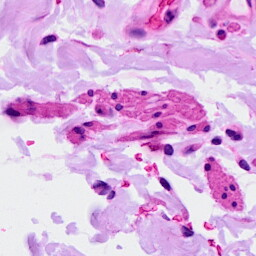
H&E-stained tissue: Ovarian